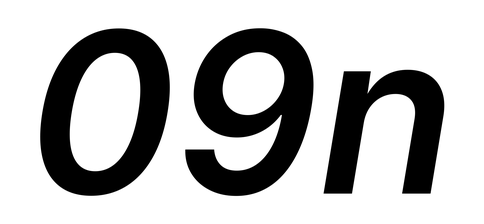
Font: Inter-Italic_SemiBold_Italic